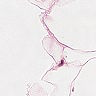
Metastatic tissue present: no